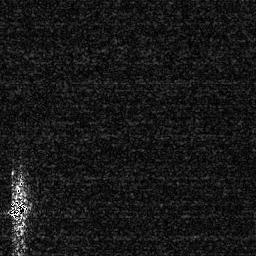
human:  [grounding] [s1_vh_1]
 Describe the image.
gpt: In the satellite image, there is  <ref>1 medium ship </ref> <box>[[1, 76, 10, 86, 0]]</box> located at bottom left.